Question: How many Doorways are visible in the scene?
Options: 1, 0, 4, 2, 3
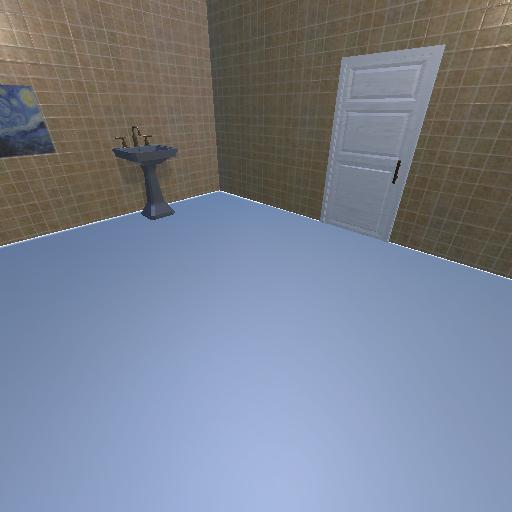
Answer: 1